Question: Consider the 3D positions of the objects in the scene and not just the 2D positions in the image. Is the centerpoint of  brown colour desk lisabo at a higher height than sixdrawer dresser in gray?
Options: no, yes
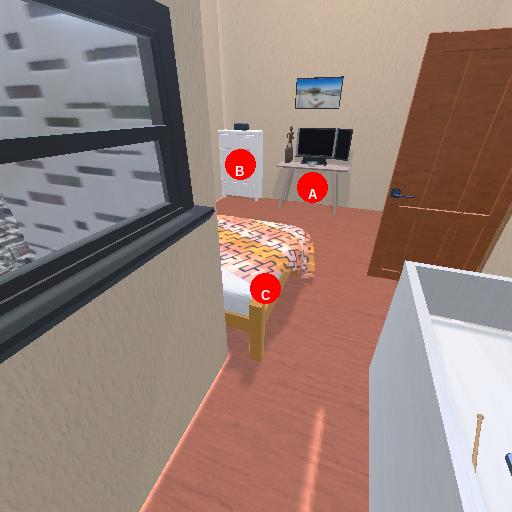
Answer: no